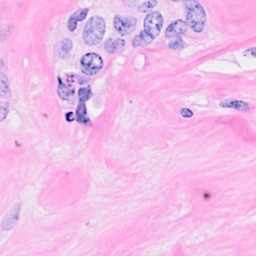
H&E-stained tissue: Breast